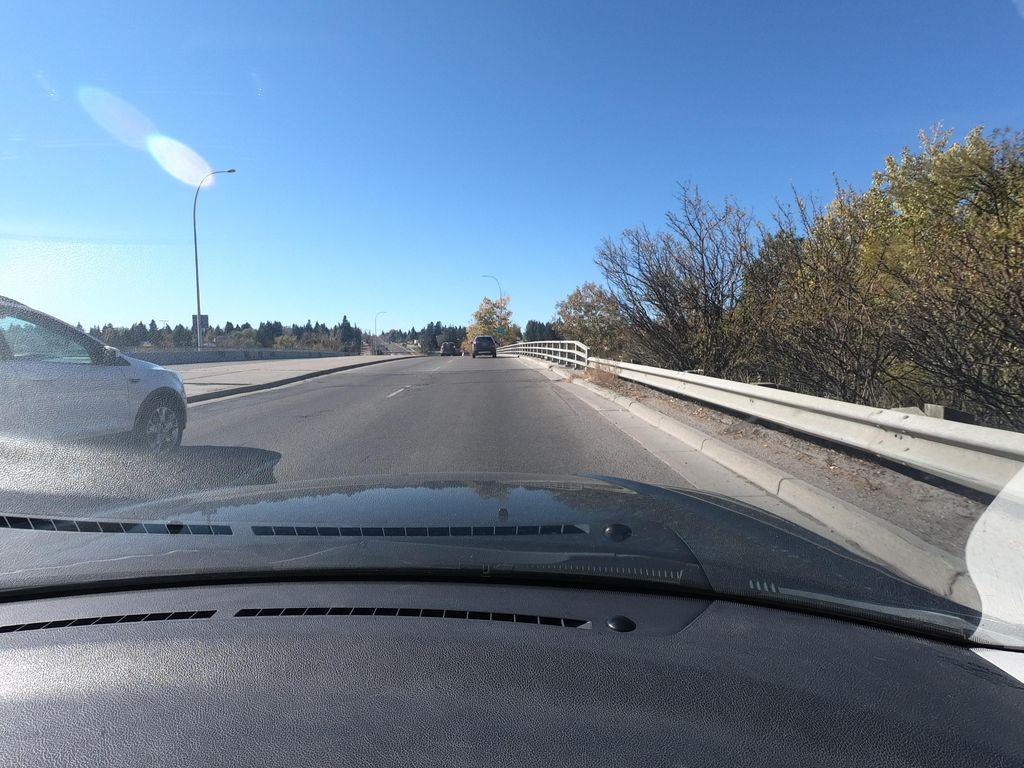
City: calgary